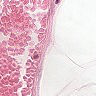
Metastatic tissue present: no